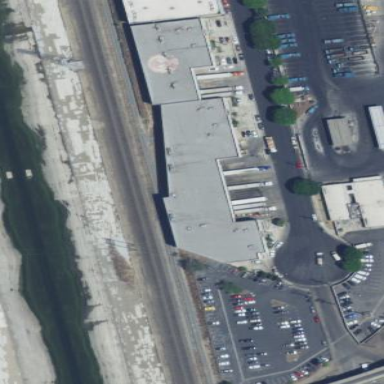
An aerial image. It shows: Warehouse building.